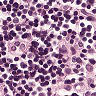
Metastatic tissue present: no